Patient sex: M
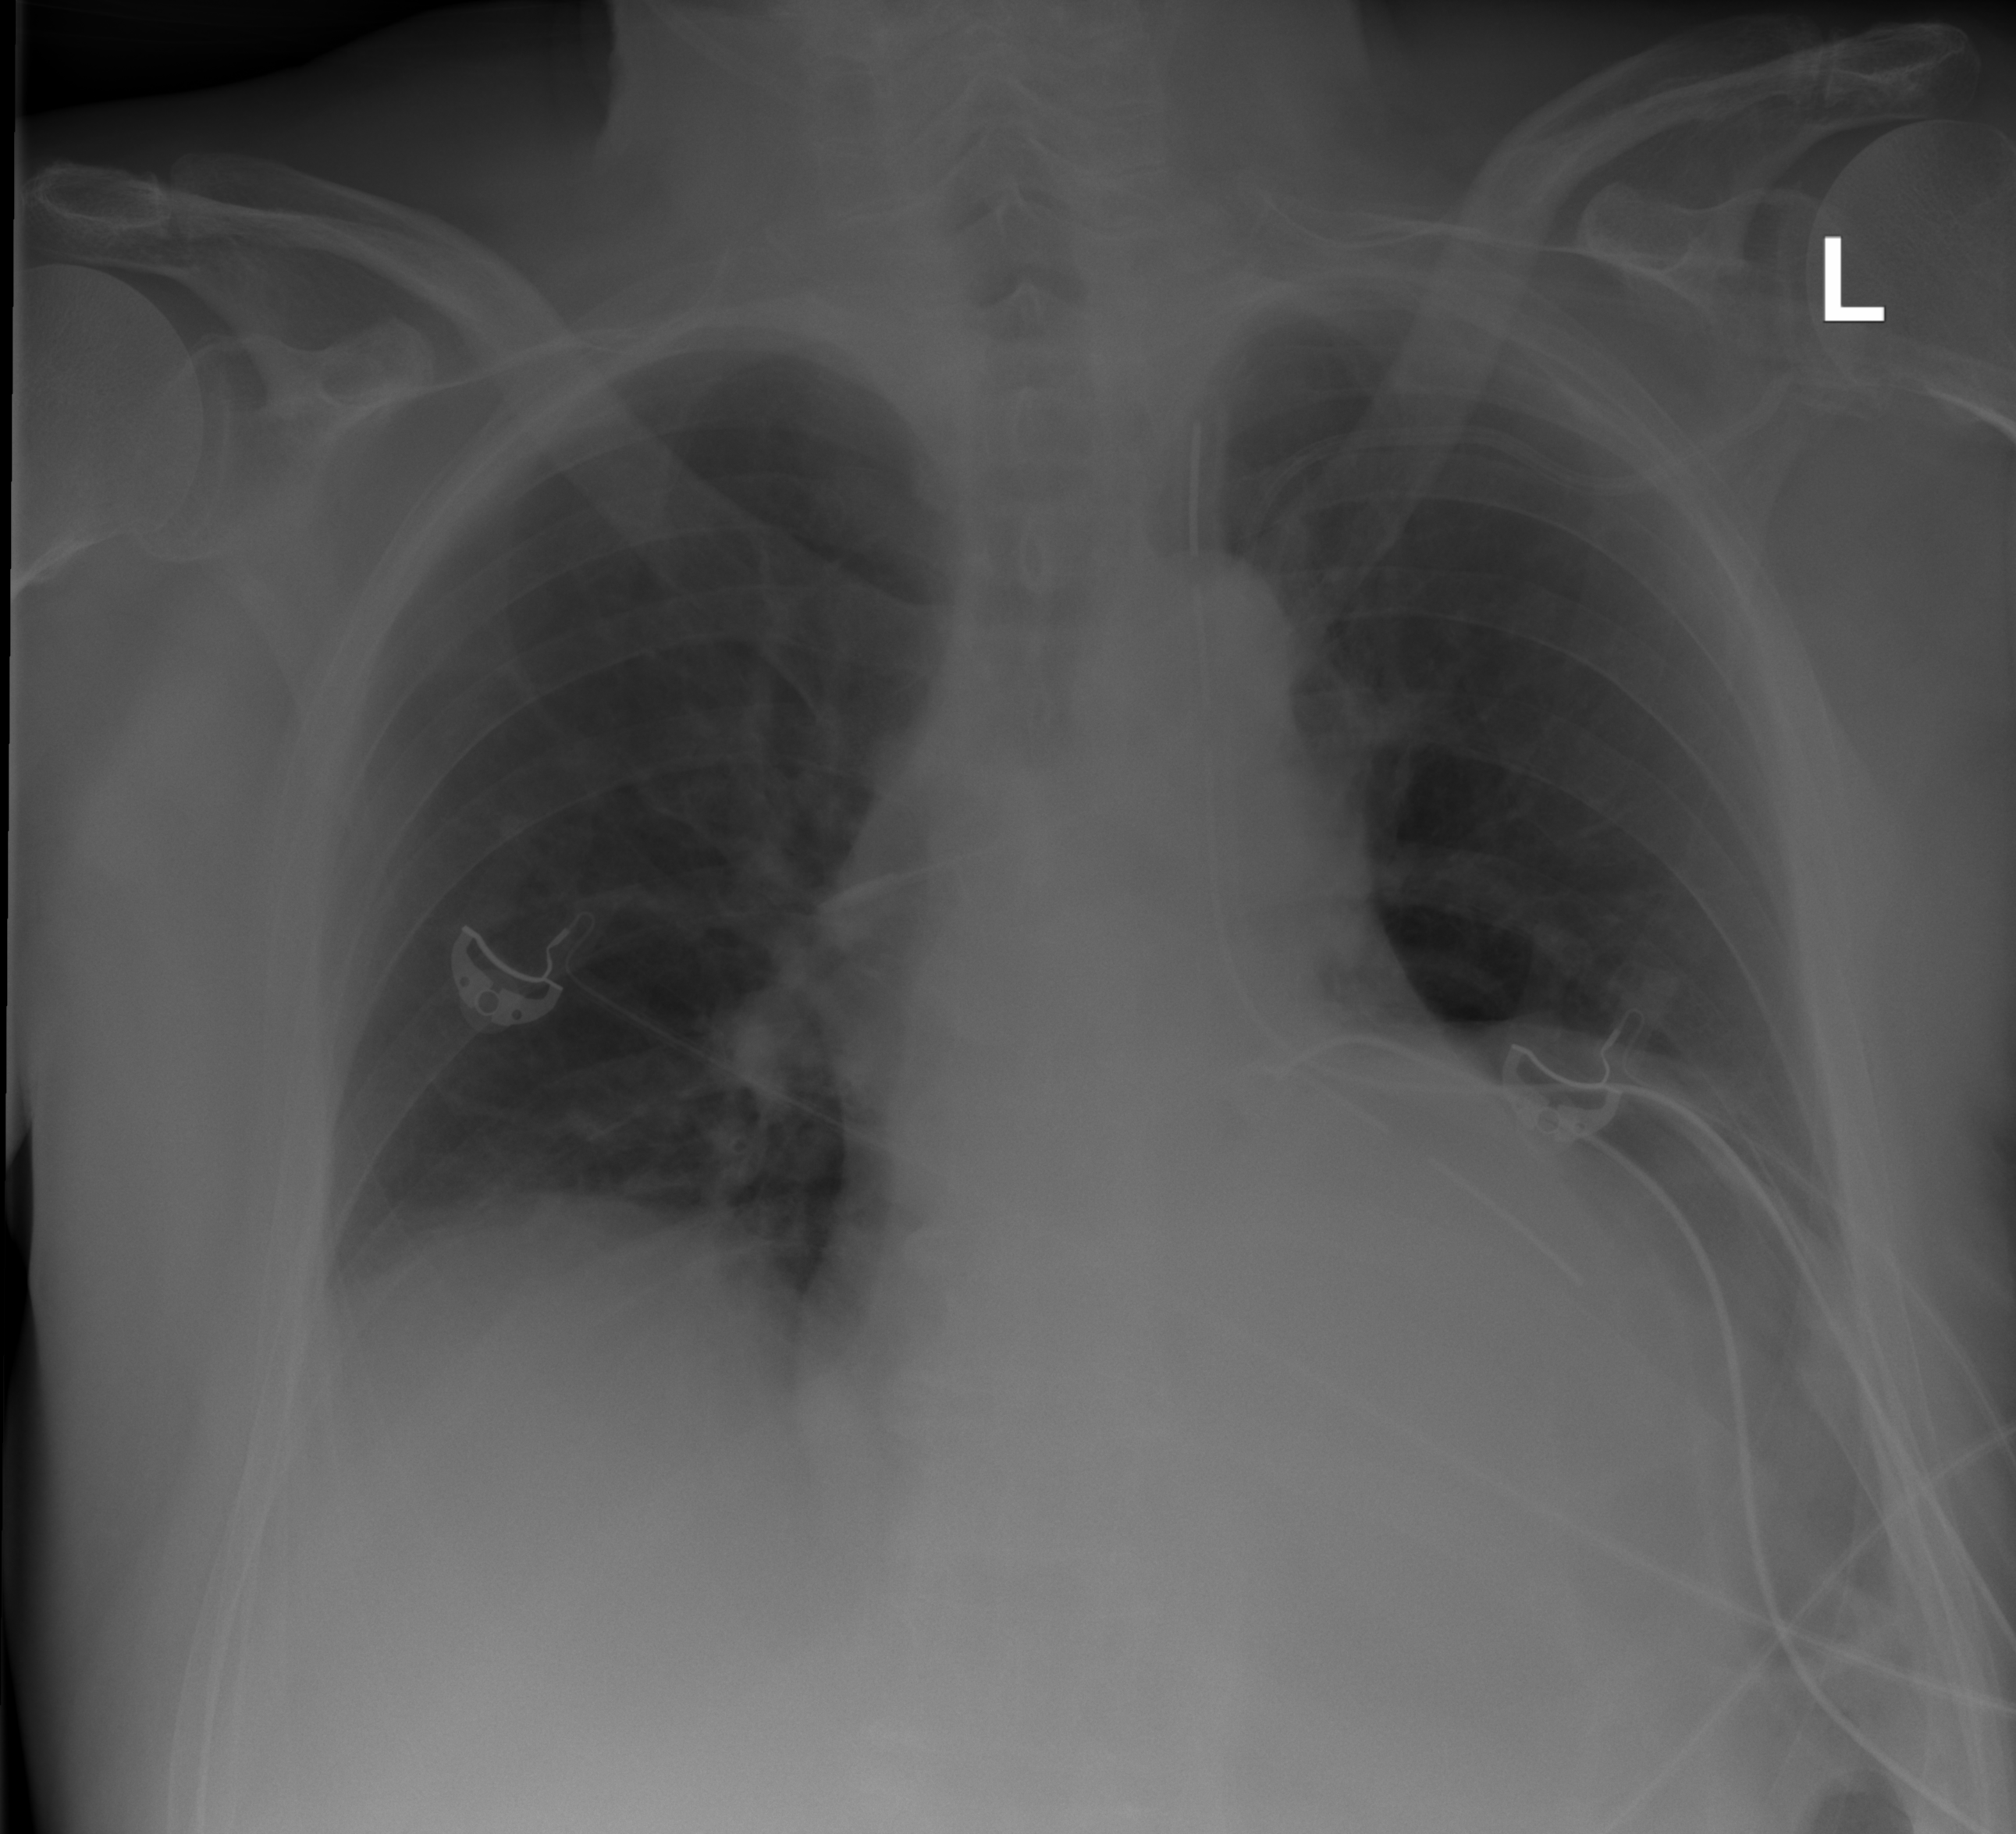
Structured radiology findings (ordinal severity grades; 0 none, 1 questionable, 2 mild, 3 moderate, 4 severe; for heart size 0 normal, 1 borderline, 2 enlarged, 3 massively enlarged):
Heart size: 2
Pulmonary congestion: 0
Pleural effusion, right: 0
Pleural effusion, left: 2
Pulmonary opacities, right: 0
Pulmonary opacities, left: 0
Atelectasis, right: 2
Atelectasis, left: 2